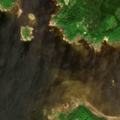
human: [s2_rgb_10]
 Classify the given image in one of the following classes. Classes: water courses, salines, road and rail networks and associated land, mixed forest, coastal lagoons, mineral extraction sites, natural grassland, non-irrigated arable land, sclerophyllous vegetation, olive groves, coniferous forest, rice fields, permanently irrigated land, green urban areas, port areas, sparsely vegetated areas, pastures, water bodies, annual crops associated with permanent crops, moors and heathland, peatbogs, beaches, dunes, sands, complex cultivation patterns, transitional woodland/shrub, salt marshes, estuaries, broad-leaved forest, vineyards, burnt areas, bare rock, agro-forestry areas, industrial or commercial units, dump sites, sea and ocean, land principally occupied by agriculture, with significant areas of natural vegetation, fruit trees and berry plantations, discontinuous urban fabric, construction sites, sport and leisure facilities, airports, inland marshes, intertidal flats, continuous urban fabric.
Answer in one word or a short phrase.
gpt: mixed forest, sea and ocean